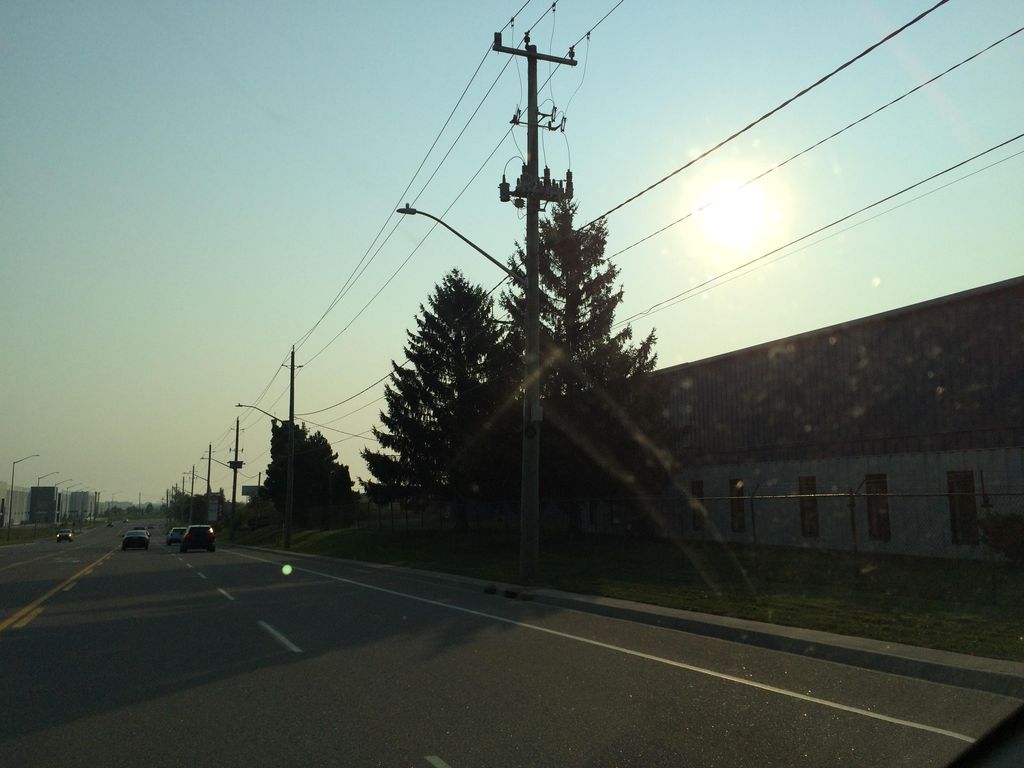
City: kitchener-waterloo